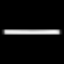
Label: line